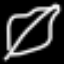
Label: leaf